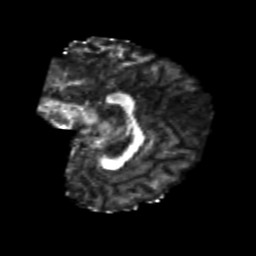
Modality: FA
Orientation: sagittal
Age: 24
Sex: female
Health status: healthy
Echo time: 0.074 s